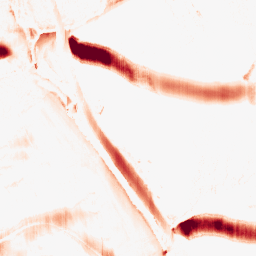
Category: morphological
Decomposition family: morphological_ellipse
Decomposition parameters: operation: opening
width: 30
height: 5
Upsampling method: cubic_catmull_rom
Upsampling parameters: scale: 4
Upsampling scale: 4